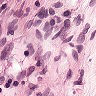
Metastatic tissue present: no